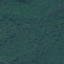
Land use / land cover class: Forest